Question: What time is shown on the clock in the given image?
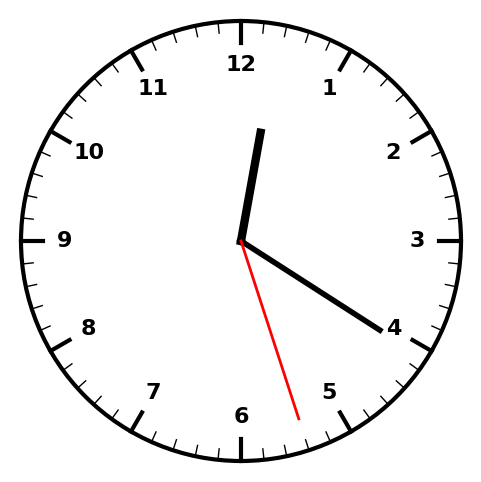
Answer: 12:20:27